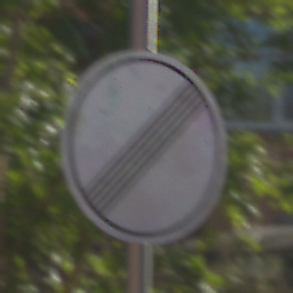
Verkehrszeichen: EndeSaemtlicherBegrenzungen
Umgebung: Outdoor, Suburban
Tageszeit: MorningAfternoon
Wetter: PartlyCloudy
Licht: Natural
Jahreszeit: NotSpecified
Kontrast: HighContrast